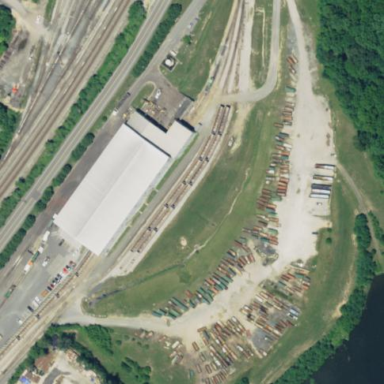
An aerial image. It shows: Industrial area with depot.